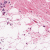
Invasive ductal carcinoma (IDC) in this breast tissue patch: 0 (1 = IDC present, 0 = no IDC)